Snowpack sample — Buffalo Mountain, Silverthorne, Colorado, USA (1/25/25, 10:11 AM MST)
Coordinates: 39.6222, -106.1139
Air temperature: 22 °F
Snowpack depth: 110 cm
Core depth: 30 cm
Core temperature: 42.8 °F
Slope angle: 12°, slope face: 102°
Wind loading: high
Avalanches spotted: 0
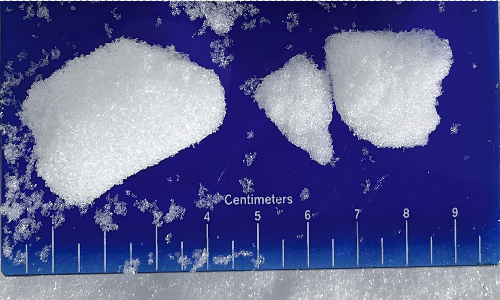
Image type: core
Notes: No avalanches nearby, collected on the outskirts of a fire break 15 meters from the treeline, on way to Buffalo and Red Mountain